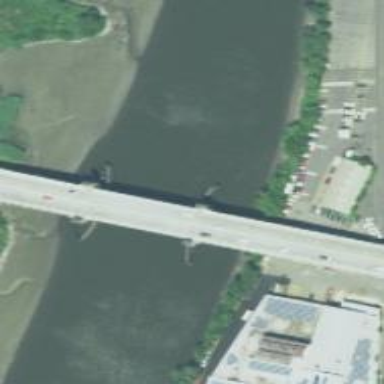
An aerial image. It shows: Movable bascule bridge on trunk highway.